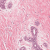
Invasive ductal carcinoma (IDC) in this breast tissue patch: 0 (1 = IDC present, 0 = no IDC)